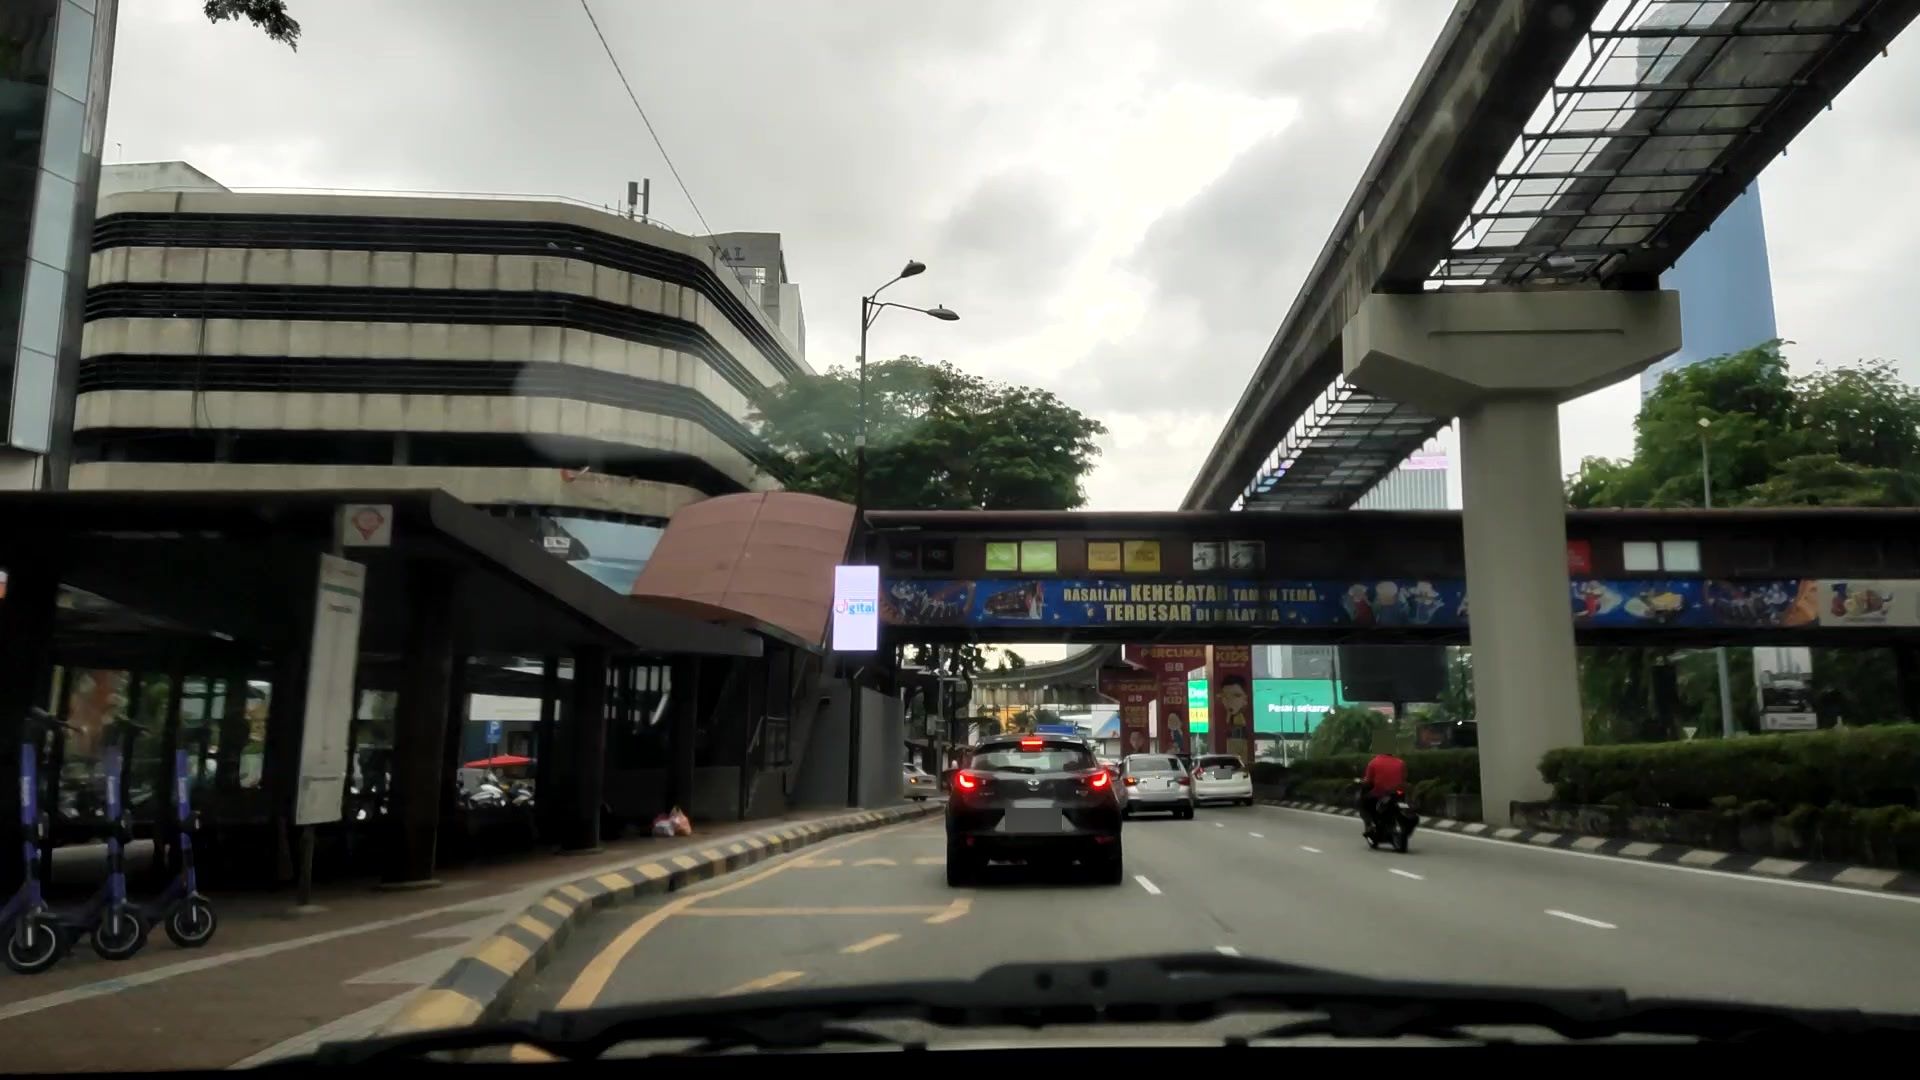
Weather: cloudy
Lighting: day
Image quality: good
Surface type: driving surface
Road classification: path, steps
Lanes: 3
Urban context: urban centre
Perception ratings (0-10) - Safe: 7.26, Lively: 8.75, Beautiful: 3.66, Boring: 2.37, Depressing: 4.34, Wealthy: 5.8